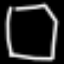
Label: square